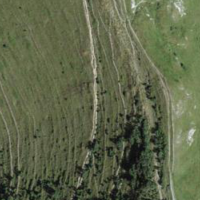
EUNIS habitat code: 23
Species observed at this site:
Arnica montana
Linaria repens